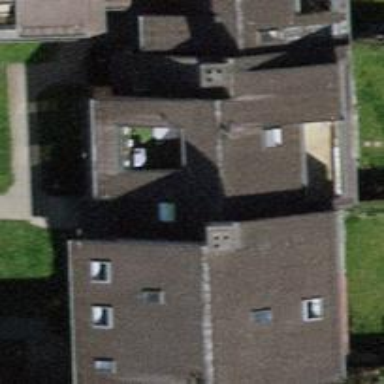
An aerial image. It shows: Tile-roofed apartment building.